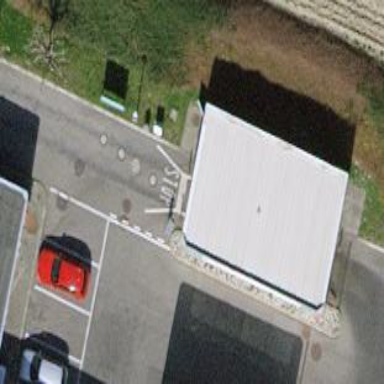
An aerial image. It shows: Car wash facility located inside building.